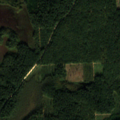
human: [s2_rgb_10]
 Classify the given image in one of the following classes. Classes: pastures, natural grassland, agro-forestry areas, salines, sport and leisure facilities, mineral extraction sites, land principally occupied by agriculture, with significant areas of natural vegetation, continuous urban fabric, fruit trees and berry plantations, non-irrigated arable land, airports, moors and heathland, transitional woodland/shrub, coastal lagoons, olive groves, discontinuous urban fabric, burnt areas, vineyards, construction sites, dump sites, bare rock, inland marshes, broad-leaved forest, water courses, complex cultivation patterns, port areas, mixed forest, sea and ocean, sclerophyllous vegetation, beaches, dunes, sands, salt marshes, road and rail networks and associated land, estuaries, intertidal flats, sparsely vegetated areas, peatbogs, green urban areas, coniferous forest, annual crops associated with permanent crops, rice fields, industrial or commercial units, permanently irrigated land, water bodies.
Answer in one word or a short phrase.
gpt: coniferous forest, mixed forest, transitional woodland/shrub, inland marshes